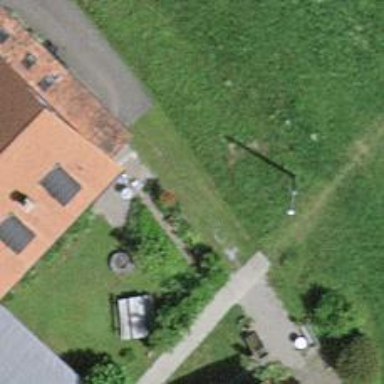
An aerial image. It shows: Unpaved path.